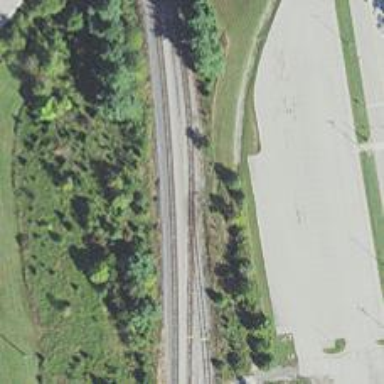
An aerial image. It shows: Railway siding with rails.